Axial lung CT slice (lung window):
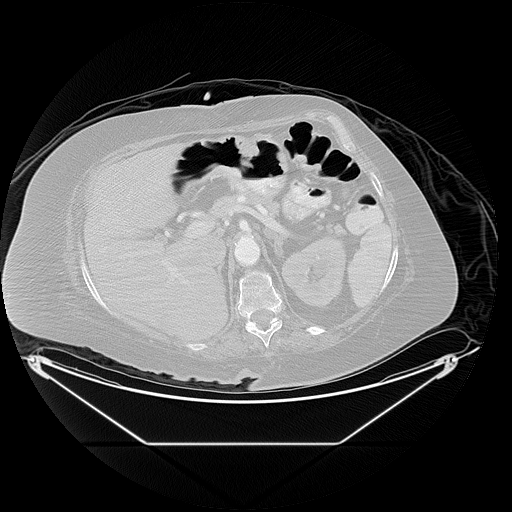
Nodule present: no